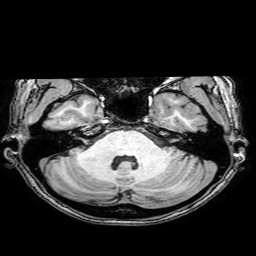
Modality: T1w
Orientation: coronal
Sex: female
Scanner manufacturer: philips
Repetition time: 0.008277 s
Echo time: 0.00383 s